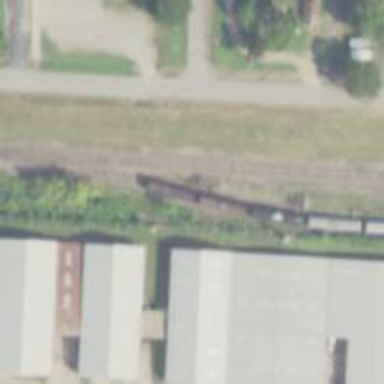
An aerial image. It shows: Railway siding for service.